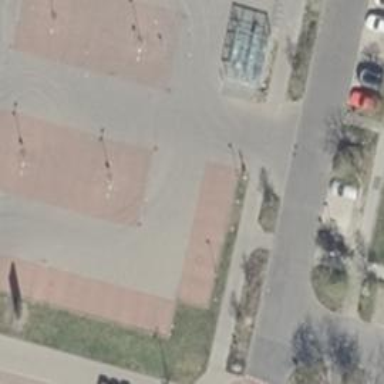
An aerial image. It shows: Sidewalk.